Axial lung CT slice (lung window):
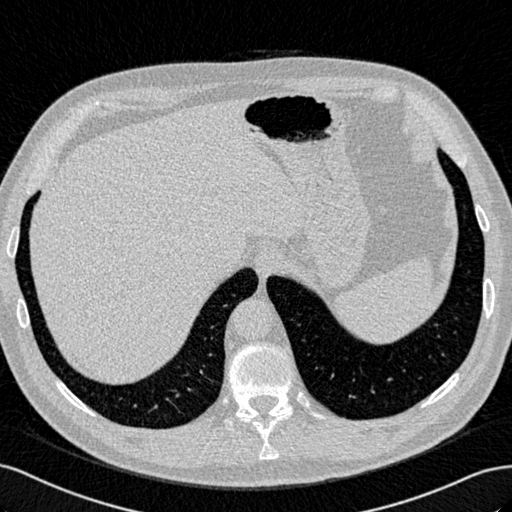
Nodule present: no